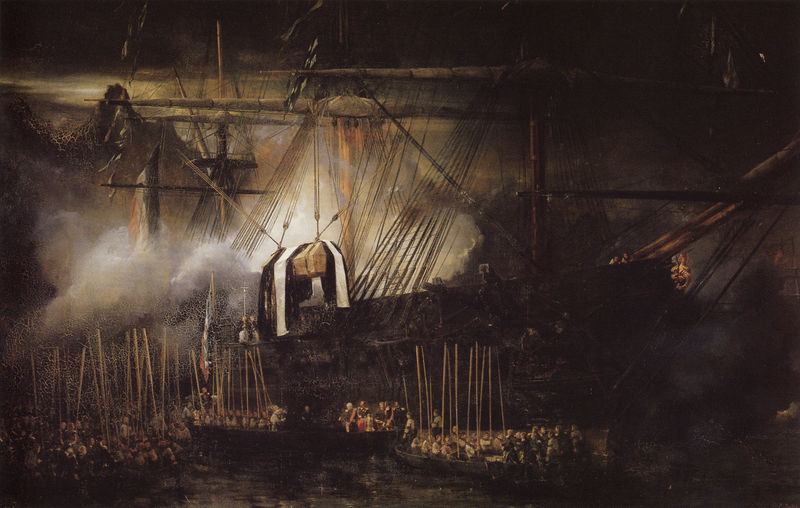
Titel: Le transbordement des cendres de Napoléon Ier à bord de "La Belle Poule", 15 octobre 1840, Die Überführung der Asche von Napoleon I. an Bord der "La Belle Poule", 15. Oktober 1840
Künstler: Eugène Isabey
Standort: Versailles
Institution: Musée National du Château de Versailles et de Trianon
Schlagwörter: dunkel, feuer, himmel, kampf, meer, wasser, weiß, wolken, landschaft, menschen, see, abend, frankreich, grau, hell, holz, licht, männer, nacht, schwarz, szene, tuch, wolke, feier, trauer, holland, spiegelung, gewässer, qualm, rauch, tücher, locken, boot, boote, kahn, ruder, schiff, schiffe, segel, segelboot, fahnen, fahne, flagge, mast, segelschiff, nebel, sonnenuntergang, bug, hafen, ladung, masten, dampf, krieg, schlacht, seile, lciht, balken, stimmung, segelboote, takelage, taue, kanone, stangen, flaschenzug, fracht, kran, seilzug, uniformen, stöcke, reihe, zeremonie, beerdigung, sarg, ehre, lanzen, kanonen, salut, salutieren, bänder, bote, flamen, rumpf, gallionsfigur, heck, seeschlacht, überführung, mannschaft, ruach, mastbaum, versinken, mastkorb, festakt, staatsakt, verladen, respekt, schüsse, katafalk, aufgerollt, arsenal, tampen, nelson, difuss, ehrengeleit, geleitzug, salutschüsse, sag, flaschenzüge